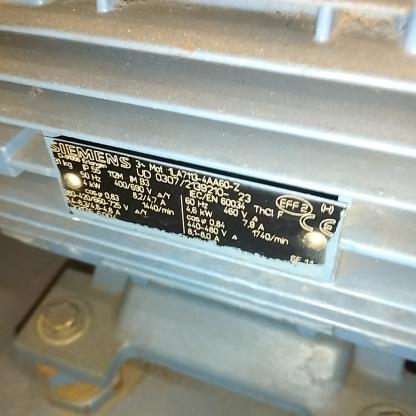
Klasa: tabliczka-znamionowa